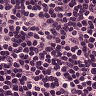
Metastatic tissue present: no